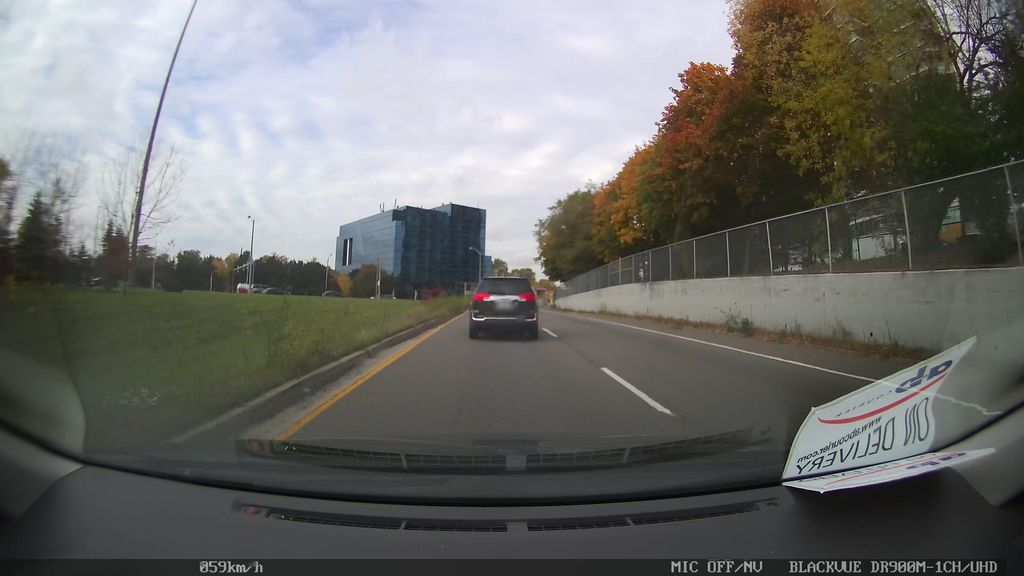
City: toronto